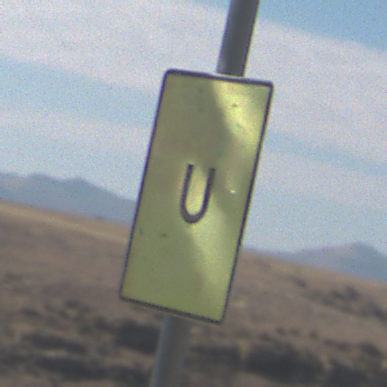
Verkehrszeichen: AnkuendigungOderFortsetzungUmleitungOhnePfeilsymbol
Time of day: Midday
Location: Outdoor (Nature)
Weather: Clear
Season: NotSpecified
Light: Natural